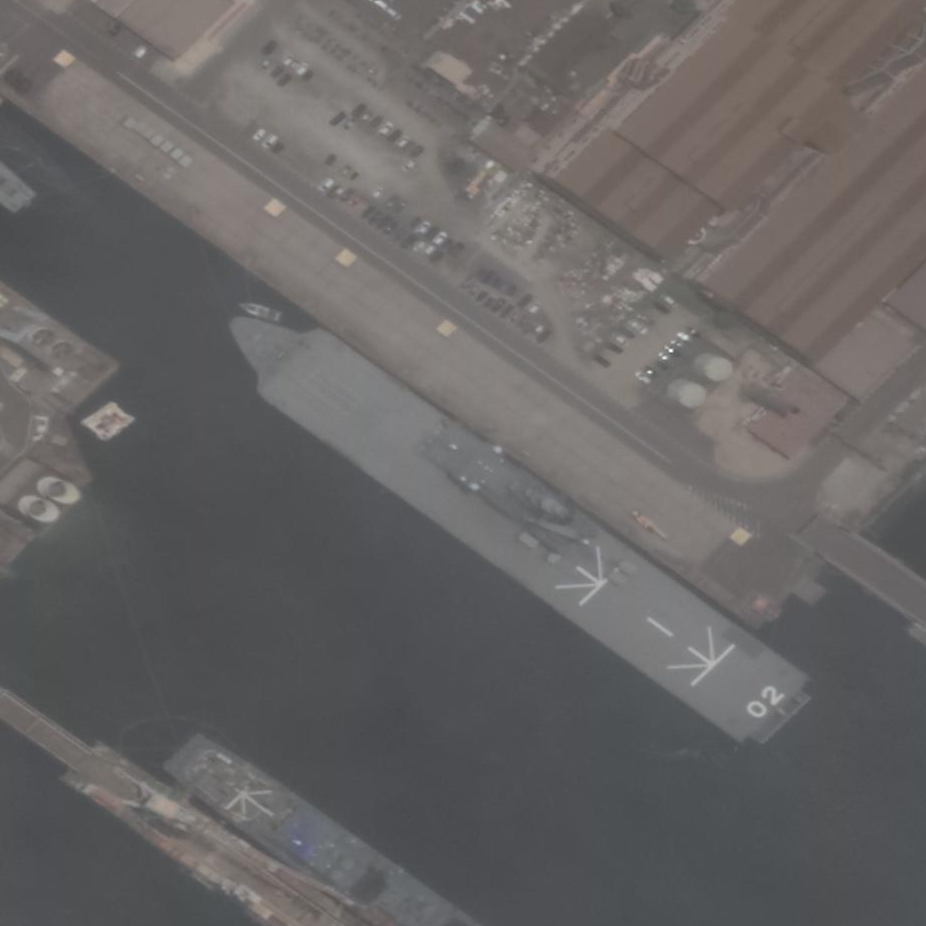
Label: assault